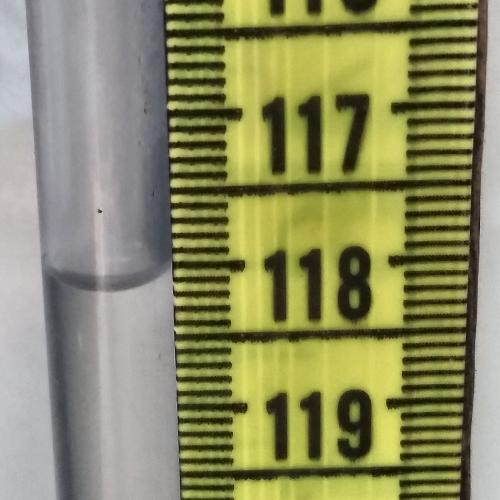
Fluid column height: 118.1 cm